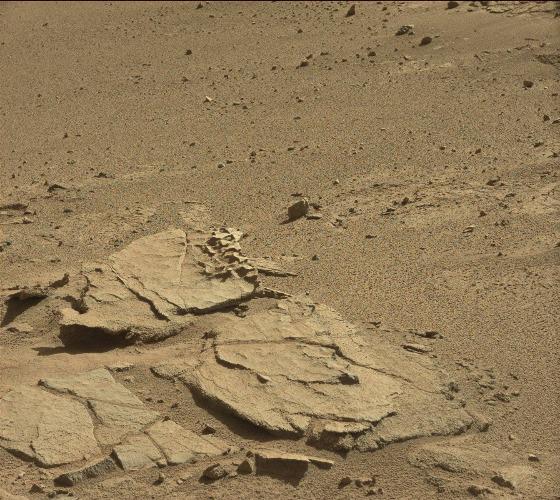
Terrain classes present: Bedrock, Gravel / Sand / Soil, Rock, Shadow